Question: <URL> makes it look like they're possible.
For reference, this works and gives me results:
'''
pcregrep -r "(?<!= )function\(" src/main-js/
'''
But the same regex, or , gives me no result when launched from Geany (v 1.24.1)

Where is the problem? Is the documentation wrong?
the topic about how to avoid doing a negative look behind, but about how to do any standard <URL> negative look behind.
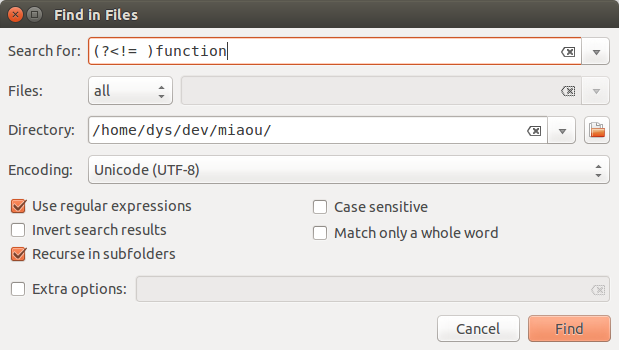
Answer: I got support from the Geany developers on <URL>, and it was very helpful. Here is what they told me:
> The documented RE syntax only applies to the RE engine directly used by
Geany (e.g. in Find), but the Find in Files features calls the grep tool
(as configured in preferences->tools->grep), which has its own syntax.
For GNU grep, you can add "-P" to the "Extra options" field in the
dialog
However, after you tried it, you had this error:
> /bin/grep: conflicting matchers specified
... to which I was told this was a Geany bug. Geany calls 'grep -E', and '-P' is not compatible with it.
Your only workaround is to have a shell script calling <URL> with '-P' instead of '-E', and use this script. You should be able to configure the grep tool to call in Geany preferences.
An example of said shell script:
'''
#!/bin/sh
matchopts=$(echo "$1" | tr E P)
shift
exec grep $matchopts "$@"
'''
Geany uses <URL> for grep, hence why you can't pass '-P'.
I've reported <URL> to the Geany developers.